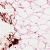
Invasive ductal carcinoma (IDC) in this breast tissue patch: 0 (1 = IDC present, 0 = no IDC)